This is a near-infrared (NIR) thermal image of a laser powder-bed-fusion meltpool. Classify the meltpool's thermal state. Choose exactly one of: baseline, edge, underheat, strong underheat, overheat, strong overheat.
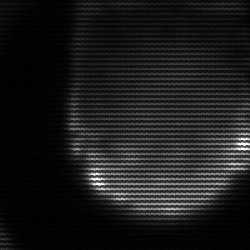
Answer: edge